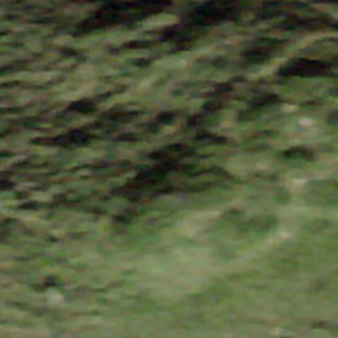
Label: other